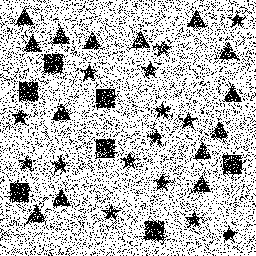
Squares: 7
Triangles: 14
Stars: 15
Total shapes: 36